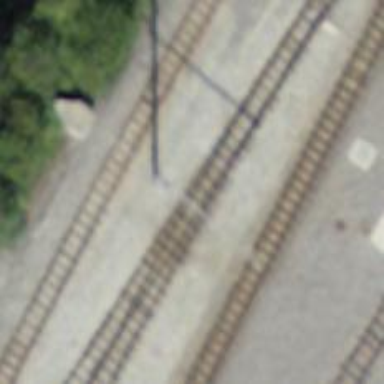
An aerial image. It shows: Railway switch.